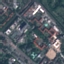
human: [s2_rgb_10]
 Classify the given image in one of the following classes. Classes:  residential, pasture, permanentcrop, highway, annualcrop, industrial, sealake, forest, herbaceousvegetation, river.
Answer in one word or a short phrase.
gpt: Industrial